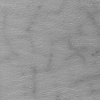
Atmospheric dust classification: not_dusty